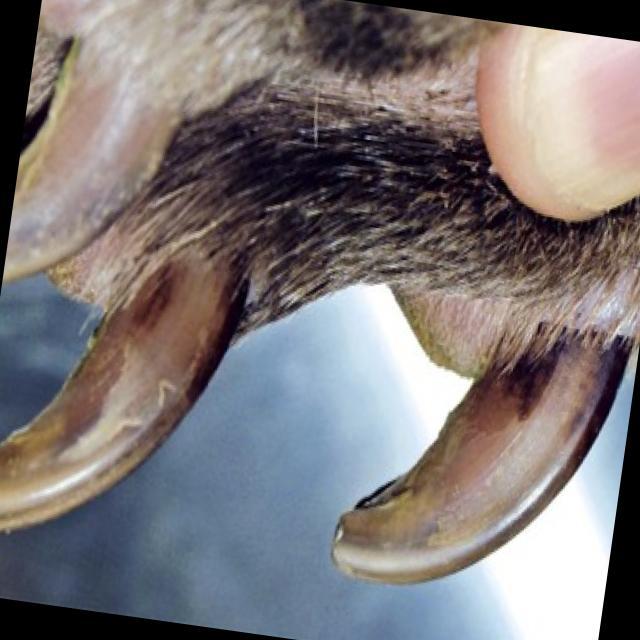
Canine fungal skin infection — characterized by alopecia, scaling, crusting, and circular lesions. Common agents include Malassezia and Candida species.